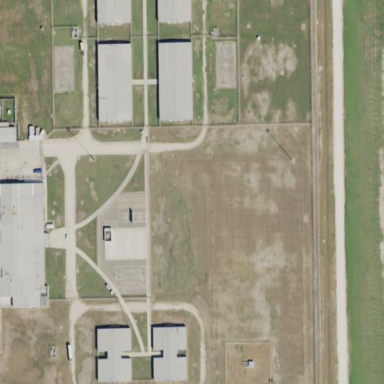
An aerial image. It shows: Prison.